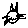
Label: cat